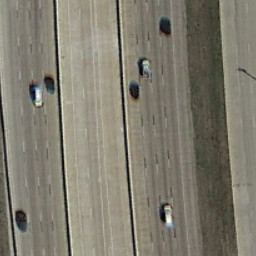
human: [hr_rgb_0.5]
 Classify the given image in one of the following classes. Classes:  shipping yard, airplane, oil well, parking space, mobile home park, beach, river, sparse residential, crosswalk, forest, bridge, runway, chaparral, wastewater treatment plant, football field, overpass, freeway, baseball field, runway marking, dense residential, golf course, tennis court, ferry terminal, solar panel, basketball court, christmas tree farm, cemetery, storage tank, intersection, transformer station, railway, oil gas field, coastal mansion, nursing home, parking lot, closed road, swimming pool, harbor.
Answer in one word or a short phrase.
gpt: freeway